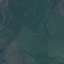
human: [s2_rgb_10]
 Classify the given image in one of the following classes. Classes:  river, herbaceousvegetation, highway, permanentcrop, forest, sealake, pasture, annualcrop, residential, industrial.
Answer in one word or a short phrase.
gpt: Pasture